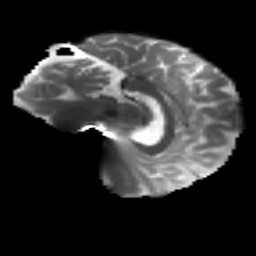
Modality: T2w
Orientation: sagittal
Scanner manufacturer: siemens
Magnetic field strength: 3 T
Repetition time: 4.16 s
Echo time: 0.0806 s